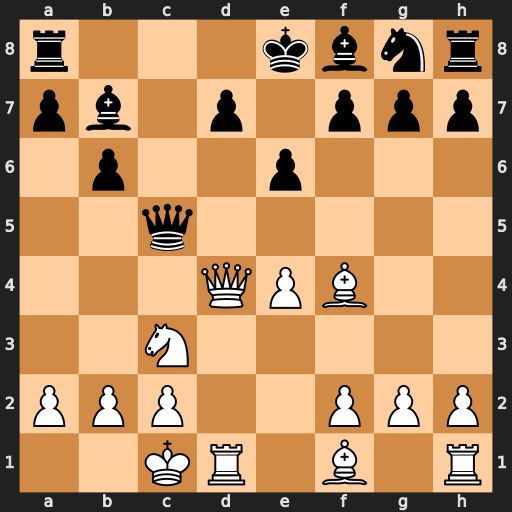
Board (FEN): r3kbnr/pb1p1ppp/1p2p3/2q5/3QPB2/2N5/PPP2PPP/2KR1B1R
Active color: w
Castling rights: kq
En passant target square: -
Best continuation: Qxd7#